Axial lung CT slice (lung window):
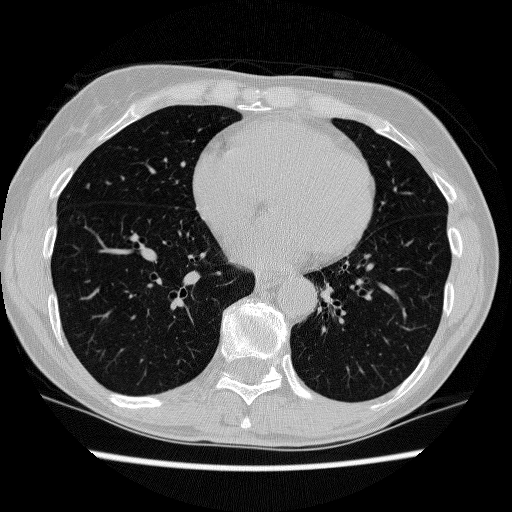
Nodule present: no